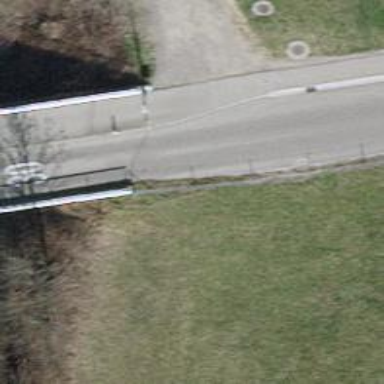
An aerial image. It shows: Asphalt road classified as tertiary.